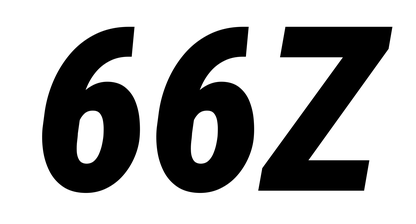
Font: Roboto-Italic_Condensed_Black_Italic